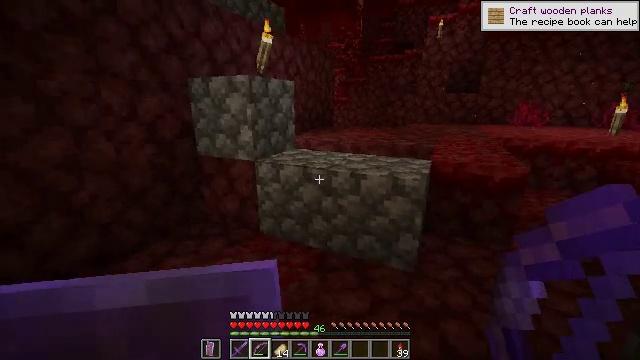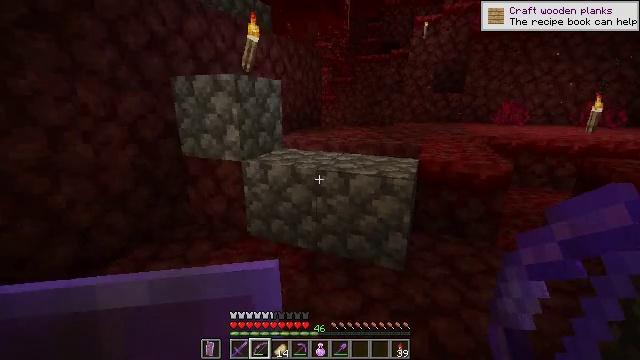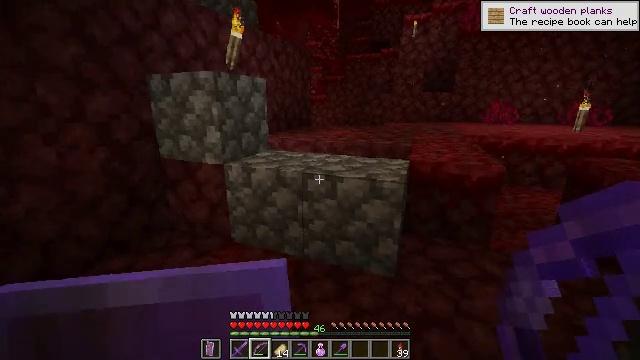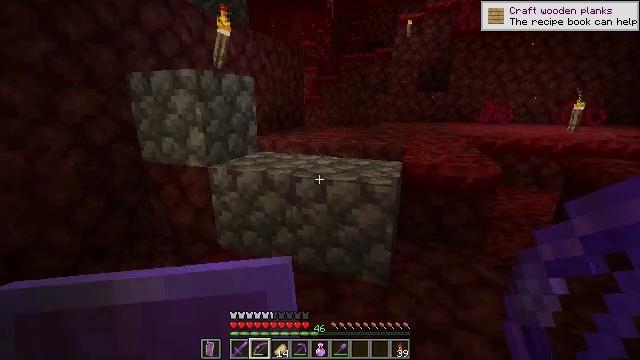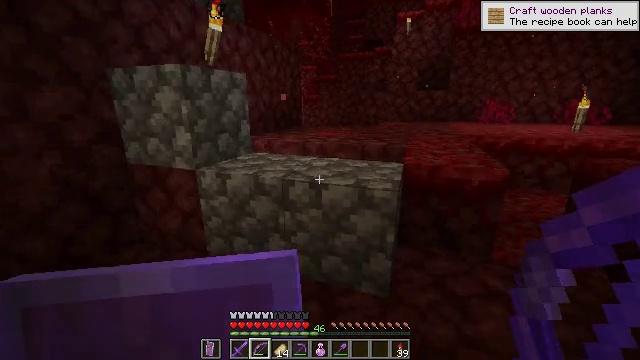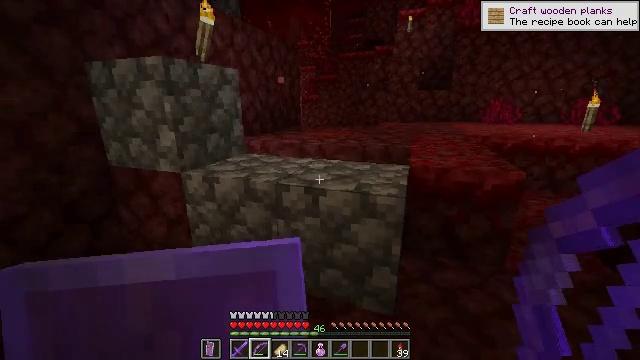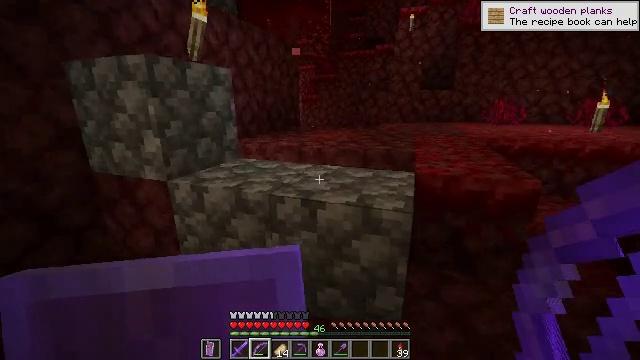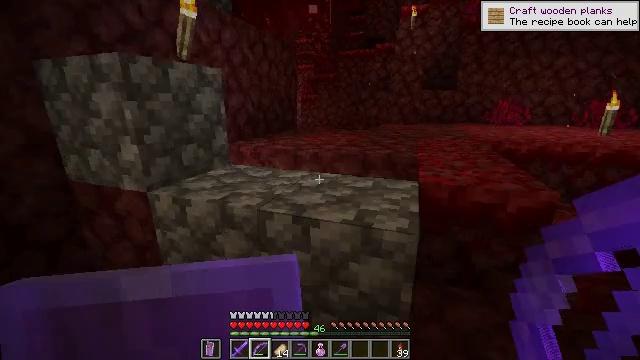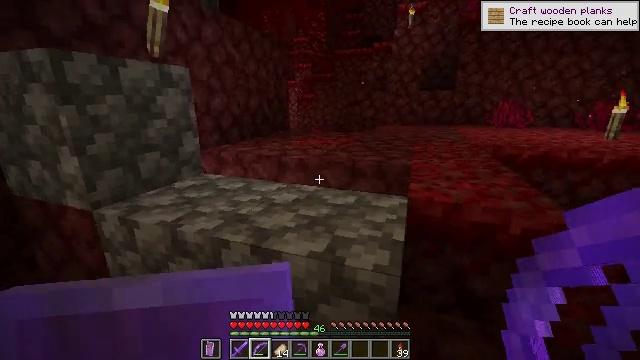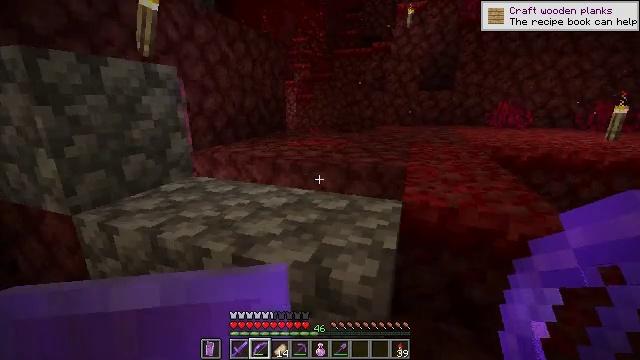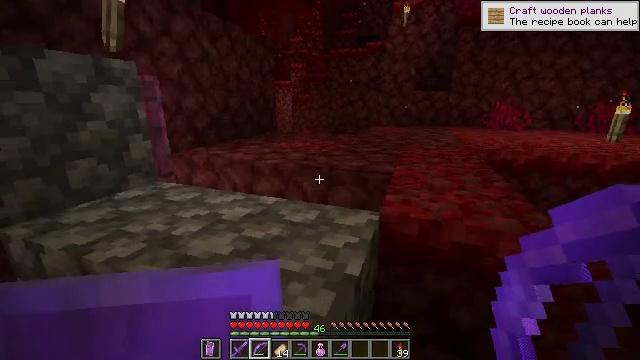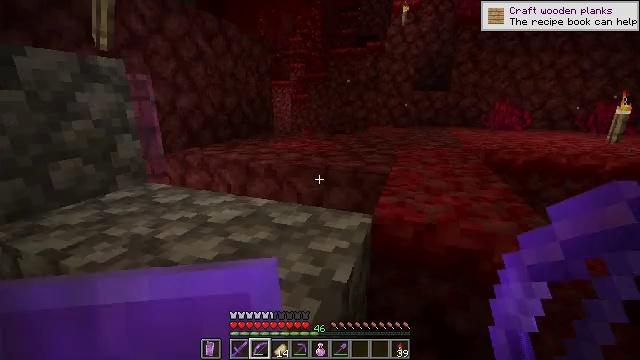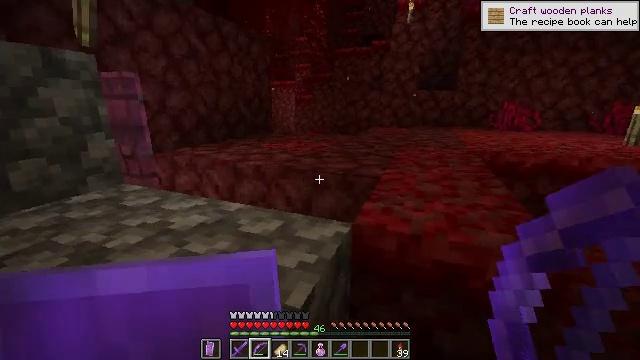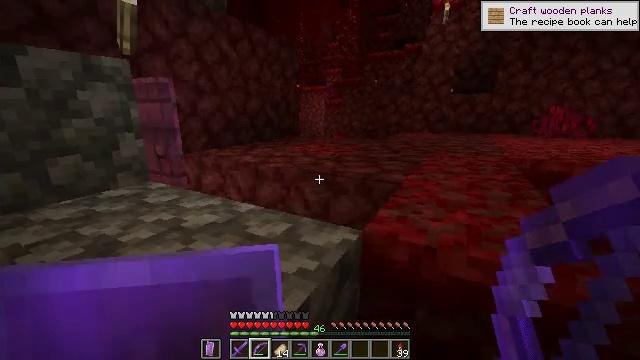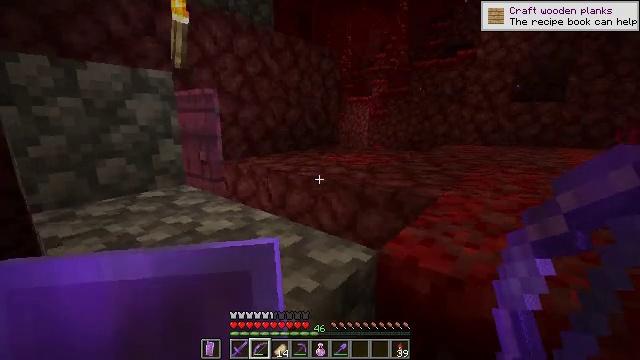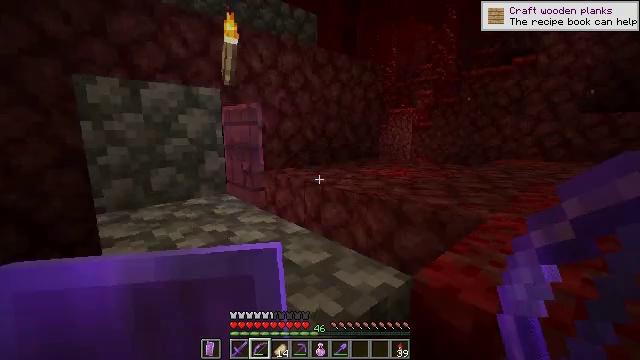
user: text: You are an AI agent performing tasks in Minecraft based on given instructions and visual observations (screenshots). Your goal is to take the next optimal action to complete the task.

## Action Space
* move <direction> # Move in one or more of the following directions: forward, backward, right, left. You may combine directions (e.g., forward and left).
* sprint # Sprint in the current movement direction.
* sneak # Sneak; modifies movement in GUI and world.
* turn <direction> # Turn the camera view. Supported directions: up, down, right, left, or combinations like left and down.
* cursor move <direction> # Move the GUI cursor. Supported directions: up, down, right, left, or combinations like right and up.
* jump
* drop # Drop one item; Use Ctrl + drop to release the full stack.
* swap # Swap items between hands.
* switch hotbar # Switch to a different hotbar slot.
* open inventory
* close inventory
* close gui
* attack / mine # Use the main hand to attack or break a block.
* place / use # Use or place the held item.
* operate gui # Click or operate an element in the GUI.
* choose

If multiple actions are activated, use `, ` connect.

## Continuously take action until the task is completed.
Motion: motion action
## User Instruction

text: craft item air
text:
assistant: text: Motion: move forward and move right, turn right
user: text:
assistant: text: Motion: move forward and move right, turn right
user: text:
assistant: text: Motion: move forward
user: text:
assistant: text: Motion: move forward
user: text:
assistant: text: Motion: move forward
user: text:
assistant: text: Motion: move forward
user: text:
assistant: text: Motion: move forward and move right
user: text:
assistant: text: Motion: move forward and move right
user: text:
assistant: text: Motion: move forward and move right
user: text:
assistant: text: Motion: move forward and move right
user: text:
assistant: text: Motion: move forward and move right
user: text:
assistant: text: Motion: move forward and move right, turn left
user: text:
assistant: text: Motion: move forward and move right, turn left
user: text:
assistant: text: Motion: move forward and move right, turn left and up
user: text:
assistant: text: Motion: move forward and move right, turn left and up
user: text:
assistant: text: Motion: move forward and move right, turn left and up
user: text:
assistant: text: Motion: move forward and move right, turn left and up
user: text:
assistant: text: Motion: move forward and move right, turn left
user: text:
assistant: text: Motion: move forward
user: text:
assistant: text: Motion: move forward
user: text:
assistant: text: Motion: move forward
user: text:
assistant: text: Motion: move forward
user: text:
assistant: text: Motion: move forward
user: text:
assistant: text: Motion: move forward
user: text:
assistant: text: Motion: move forward, turn right and down
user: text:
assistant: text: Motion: move forward, turn right and down, jump
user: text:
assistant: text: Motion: move forward, jump
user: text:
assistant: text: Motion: move forward, jump
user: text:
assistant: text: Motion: move forward, jump
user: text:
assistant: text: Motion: move forward, jump